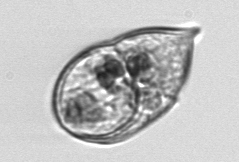
Label: Gyrodinium